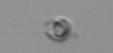
Label: flagellate